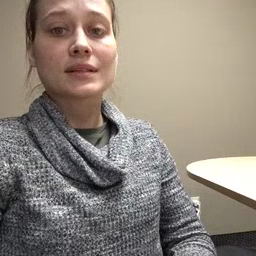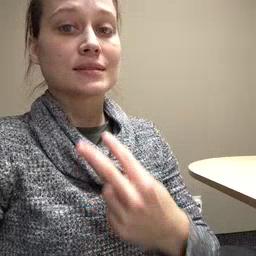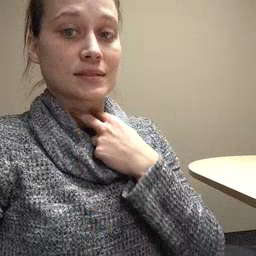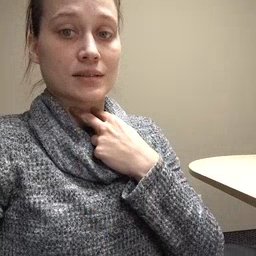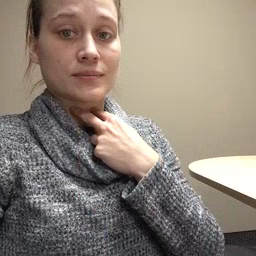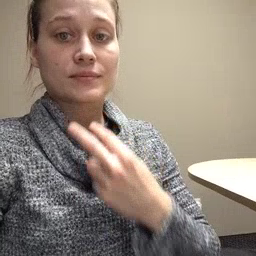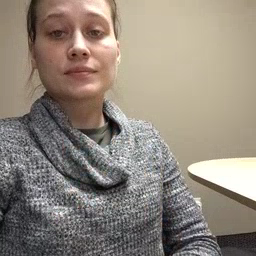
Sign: stuck